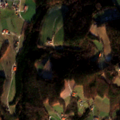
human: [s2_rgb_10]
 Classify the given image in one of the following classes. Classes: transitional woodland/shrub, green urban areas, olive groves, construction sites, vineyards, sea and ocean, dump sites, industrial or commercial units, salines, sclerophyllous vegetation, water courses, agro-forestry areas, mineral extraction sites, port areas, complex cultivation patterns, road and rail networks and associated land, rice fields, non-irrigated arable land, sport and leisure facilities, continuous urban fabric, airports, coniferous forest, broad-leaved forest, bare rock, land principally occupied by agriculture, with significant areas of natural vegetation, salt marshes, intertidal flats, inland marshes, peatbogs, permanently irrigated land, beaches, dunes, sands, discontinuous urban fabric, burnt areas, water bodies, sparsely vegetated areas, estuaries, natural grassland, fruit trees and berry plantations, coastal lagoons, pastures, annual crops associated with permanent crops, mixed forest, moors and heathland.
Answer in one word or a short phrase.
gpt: complex cultivation patterns, land principally occupied by agriculture, with significant areas of natural vegetation, mixed forest